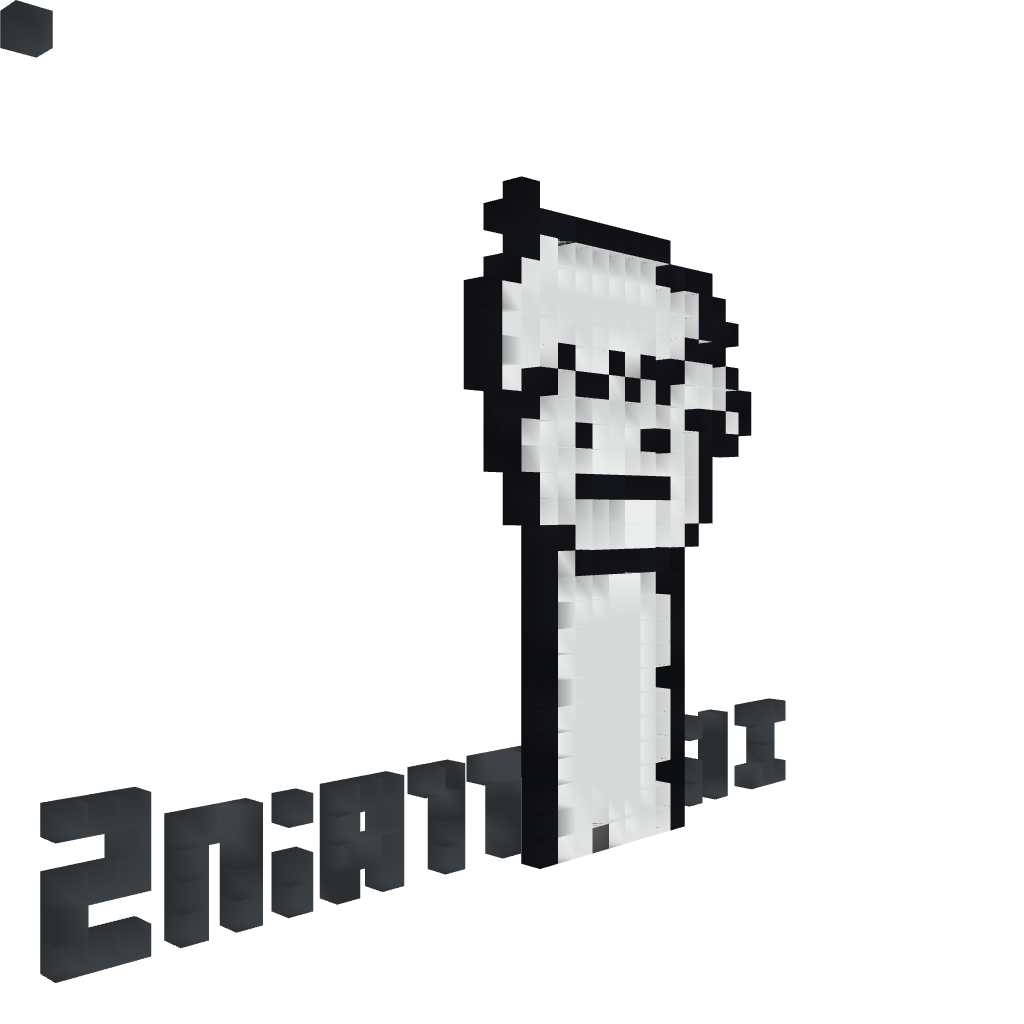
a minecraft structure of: I Like Trains Kid - By Cybersneeze